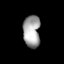
Tissue: lung
Cell type: T cells
Senescence score: 0.1891
Nuclear area (px): 535
Mean DAPI intensity: 162.787